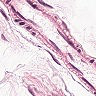
Metastatic tissue present: no